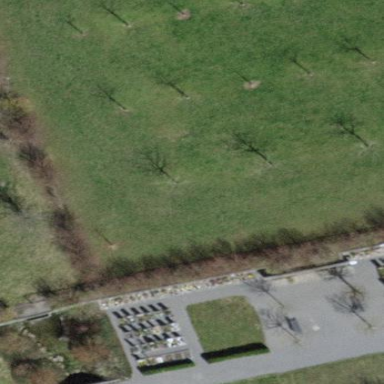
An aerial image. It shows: Cemetery.